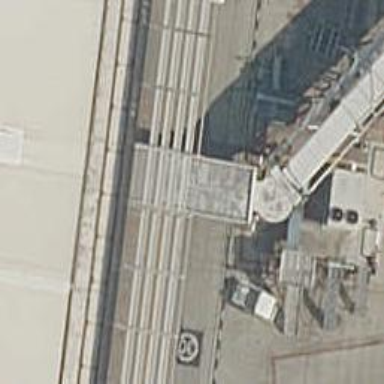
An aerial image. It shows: Airport gate.